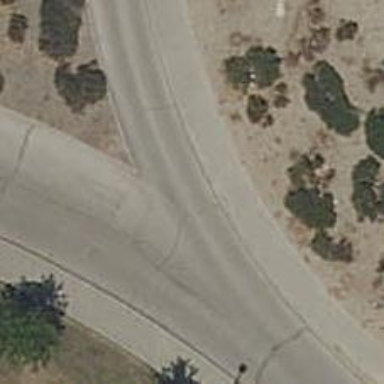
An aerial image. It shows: Service road that forms roundabout.